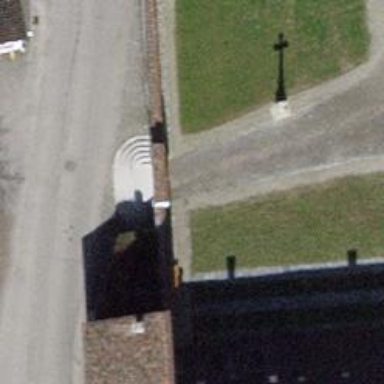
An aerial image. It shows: Gate.